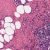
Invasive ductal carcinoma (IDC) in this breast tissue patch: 0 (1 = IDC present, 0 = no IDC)